Question: Can you please hep me with the subquery, it gives me an error subquery returned
more than 1 value and is not permitted.
when I run this independent of the larger code it works, i guess it is selecting distinct or the group by clause uses distinct only however when i add it to the union it does not work. I have column A and column B and I want to add them together to give me a total column

'''
SELECT
T2.GL_Batchno AS BatchNo,
T2.Creditor_Code AS ID,
T2.Type AS TYPE,
cast(T2.PO_Number as varchar(25)) as 'PO Number',
T1.TranID as Invoice,
t1.Item_GL_Code as ItemCode,
t1.Description,
t1.Quantity,
t1.Price as Value,
t1.GST as Tax,
t1.Price_inclGST as 'Value Inc Tax',
T2.PeriodNo AS PeriodNo,
T2.DatePosted,
T2.UserPosted
FROM (CRD_InvoiceDetails AS T1
LEFT JOIN CRD_InvoiceMast AS T2 ON T1.TranId = T2.TranID)
UNION
SELECT
T2.GLBatch AS BatchNo,
T2.CustCode AS ID,
CASE WHEN T2.JobType = 1 THEN 'INTERNAL'
WHEN T2.JobType = 2 THEN 'EXTERNAL'
WHEN T2.JobType = 3 THEN 'CAPITAL PREP'
ELSE 'OTHER' END AS TYPE,
cast(T1.PONo as varchar(25)) as 'PO Number',
T1.JobCode AS INVOICE,
T1.Part_No AS ITEMCODE,
T1.fld_Desc AS DESCRIPTION,
t1.Qty as Quantity,
T1.LineTotal AS Value,
t1.lineGST as Tax,
**(select sum(t1.LineTotal + t1.lineGST) FROM (FLEET_JOB_JobDetails AS t1
LEFT JOIN FLEET_JOB_JobMaster AS t2 ON T1.JobCode = T2.JobCode) Group by
T2.GLBatch) as 'Value Inc Tax',**
t2.PeriodPosted as PeriodNo,
t2.DatePosted,
t2.UserPosted
FROM (FLEET_JOB_JobDetails AS t1
LEFT JOIN FLEET_JOB_JobMaster AS t2 ON T1.JobCode = T2.JobCode)
'''
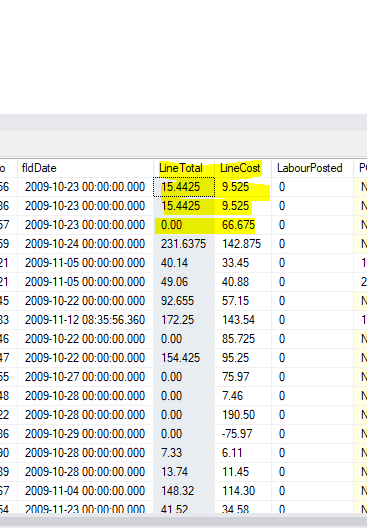
Answer: Removing the "SUM" and adding t1.linetotal + tl.linegst resolved it.
t1.LineCost + t1.lineGST as 'Value Inc Tax',